Question: I don't know why this program does not work. It's C language. In Unix, it showed that "undefined reference to log" Could anyone help me figure out the bug and tell me how to fix it?

Or:
'''
#include <stdio.h>
#include <math.h>
int main()
{
double x0, x1=4, x2=5, y0, sta=10, error = 0.00001, base = 2;
do
{
x0 = (x1 + x2) / 2;
y0 = (x0) * (log(x0))/(log(base));
if ( y0 > sta )
{
x2 = x0;
}else{
x1 = x0;
}
}while(y0 > error);
printf("%lf", x0);
return 0;
}
'''
()
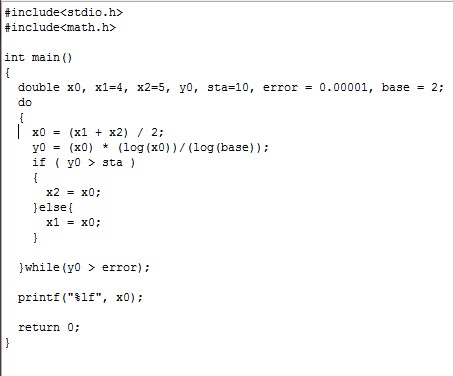
Answer: You have to link to the math library.
'''
user@x:~/src$
user@x:~/src$ gcc -Wall file_that_uses_math_library.c -o bin -lm
'''
This should solve your problem. It wasn't finding the log() function because the code wasn't linked when it was compiled.
---
Edit:
in a comment to this answer. That is because your code is and contains errors. The condition 'y0 > error' is never satisfied and so the loop is infinite. If you take the call to and place it inside of the loop you will see that the loop never ends and the same value gets printed out over and over.
If you compile/run this code you will see that the value of y0 is always 10 and is never less than .000001
'''
#include <stdio.h>
#include <math.h>
int main()
{
double x0, x1=4, x2=5, y0, sta=10, error = 0.00001, base = 2;
do
{
x0 = (x1 + x2) / 2;
y0 = (x0) * (log(x0))/(log(base));
if ( y0 > sta )
{
x2 = x0;
}else{
x1 = x0;
}
printf("%lf is not less than %f
", y0, error);
}while(y0 > error);
return 0;
}
'''
You might benefit from learning how to use the GNU Debugger, because by 'breakpoint', typing the command 'next' once and simply holding return you would see that your program never leaves the loop. I'm not going to put the output of that into this post simply because it would be quite long.